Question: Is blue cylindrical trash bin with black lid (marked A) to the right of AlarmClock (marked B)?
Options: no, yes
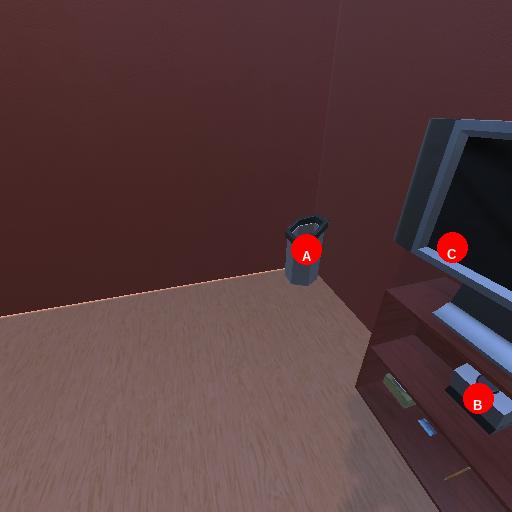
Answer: no